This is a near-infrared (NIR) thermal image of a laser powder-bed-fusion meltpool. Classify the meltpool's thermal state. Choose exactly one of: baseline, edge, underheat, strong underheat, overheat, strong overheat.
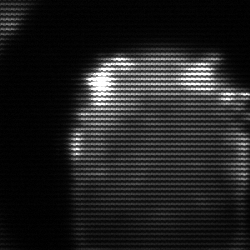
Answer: edge